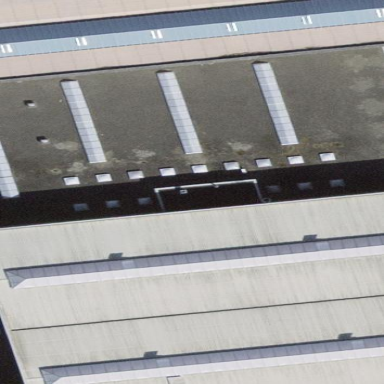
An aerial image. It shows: Industrial building.